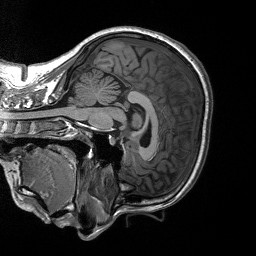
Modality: T1w
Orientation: sagittal
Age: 39
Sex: female
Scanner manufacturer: siemens
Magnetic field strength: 3 T
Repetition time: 2.53 s
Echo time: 0.00219 s